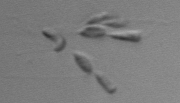
Label: Dinobryon